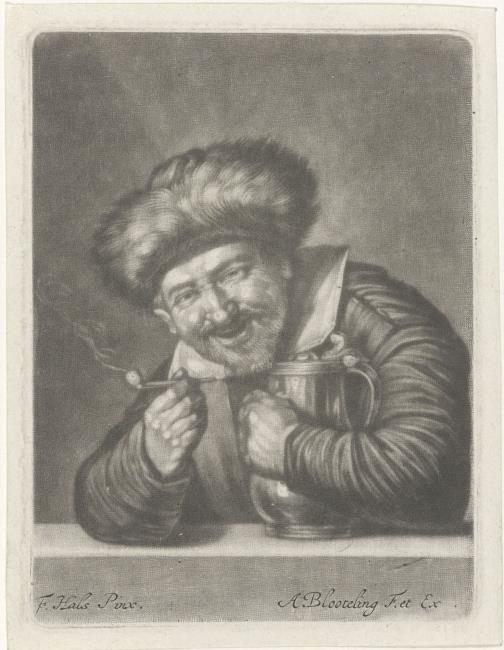
Title: Merry drinker holding a pewter jug and a pipe
Artist: Abraham Bloteling
Earliest date: 1650
Latest date: 1690
Genre: reproductive print
Iconography: Tobacco
Keywords: one human figure, genre, figure, interior view, bust-length portrait, facing front, body facing left, head to the right, man, smoking (activity), laughing, drinking, fur hat, pipe, ewer (vessel), pewter (metalwork)